Field crop: maize
Growth stage: 1
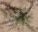
Species: salsola